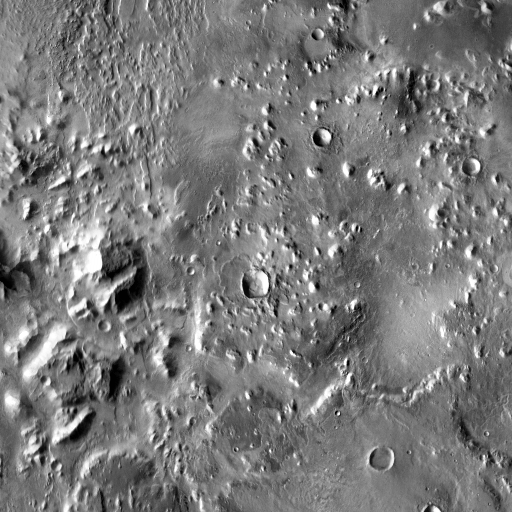
Crater classes present: Background, Other